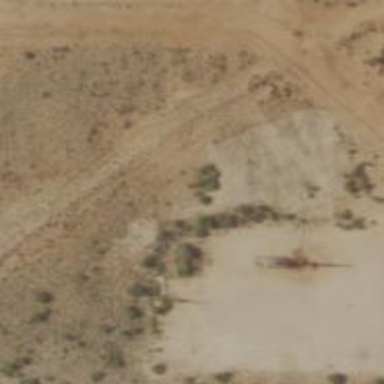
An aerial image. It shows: Wellsite with natural sand surroundings.